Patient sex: M
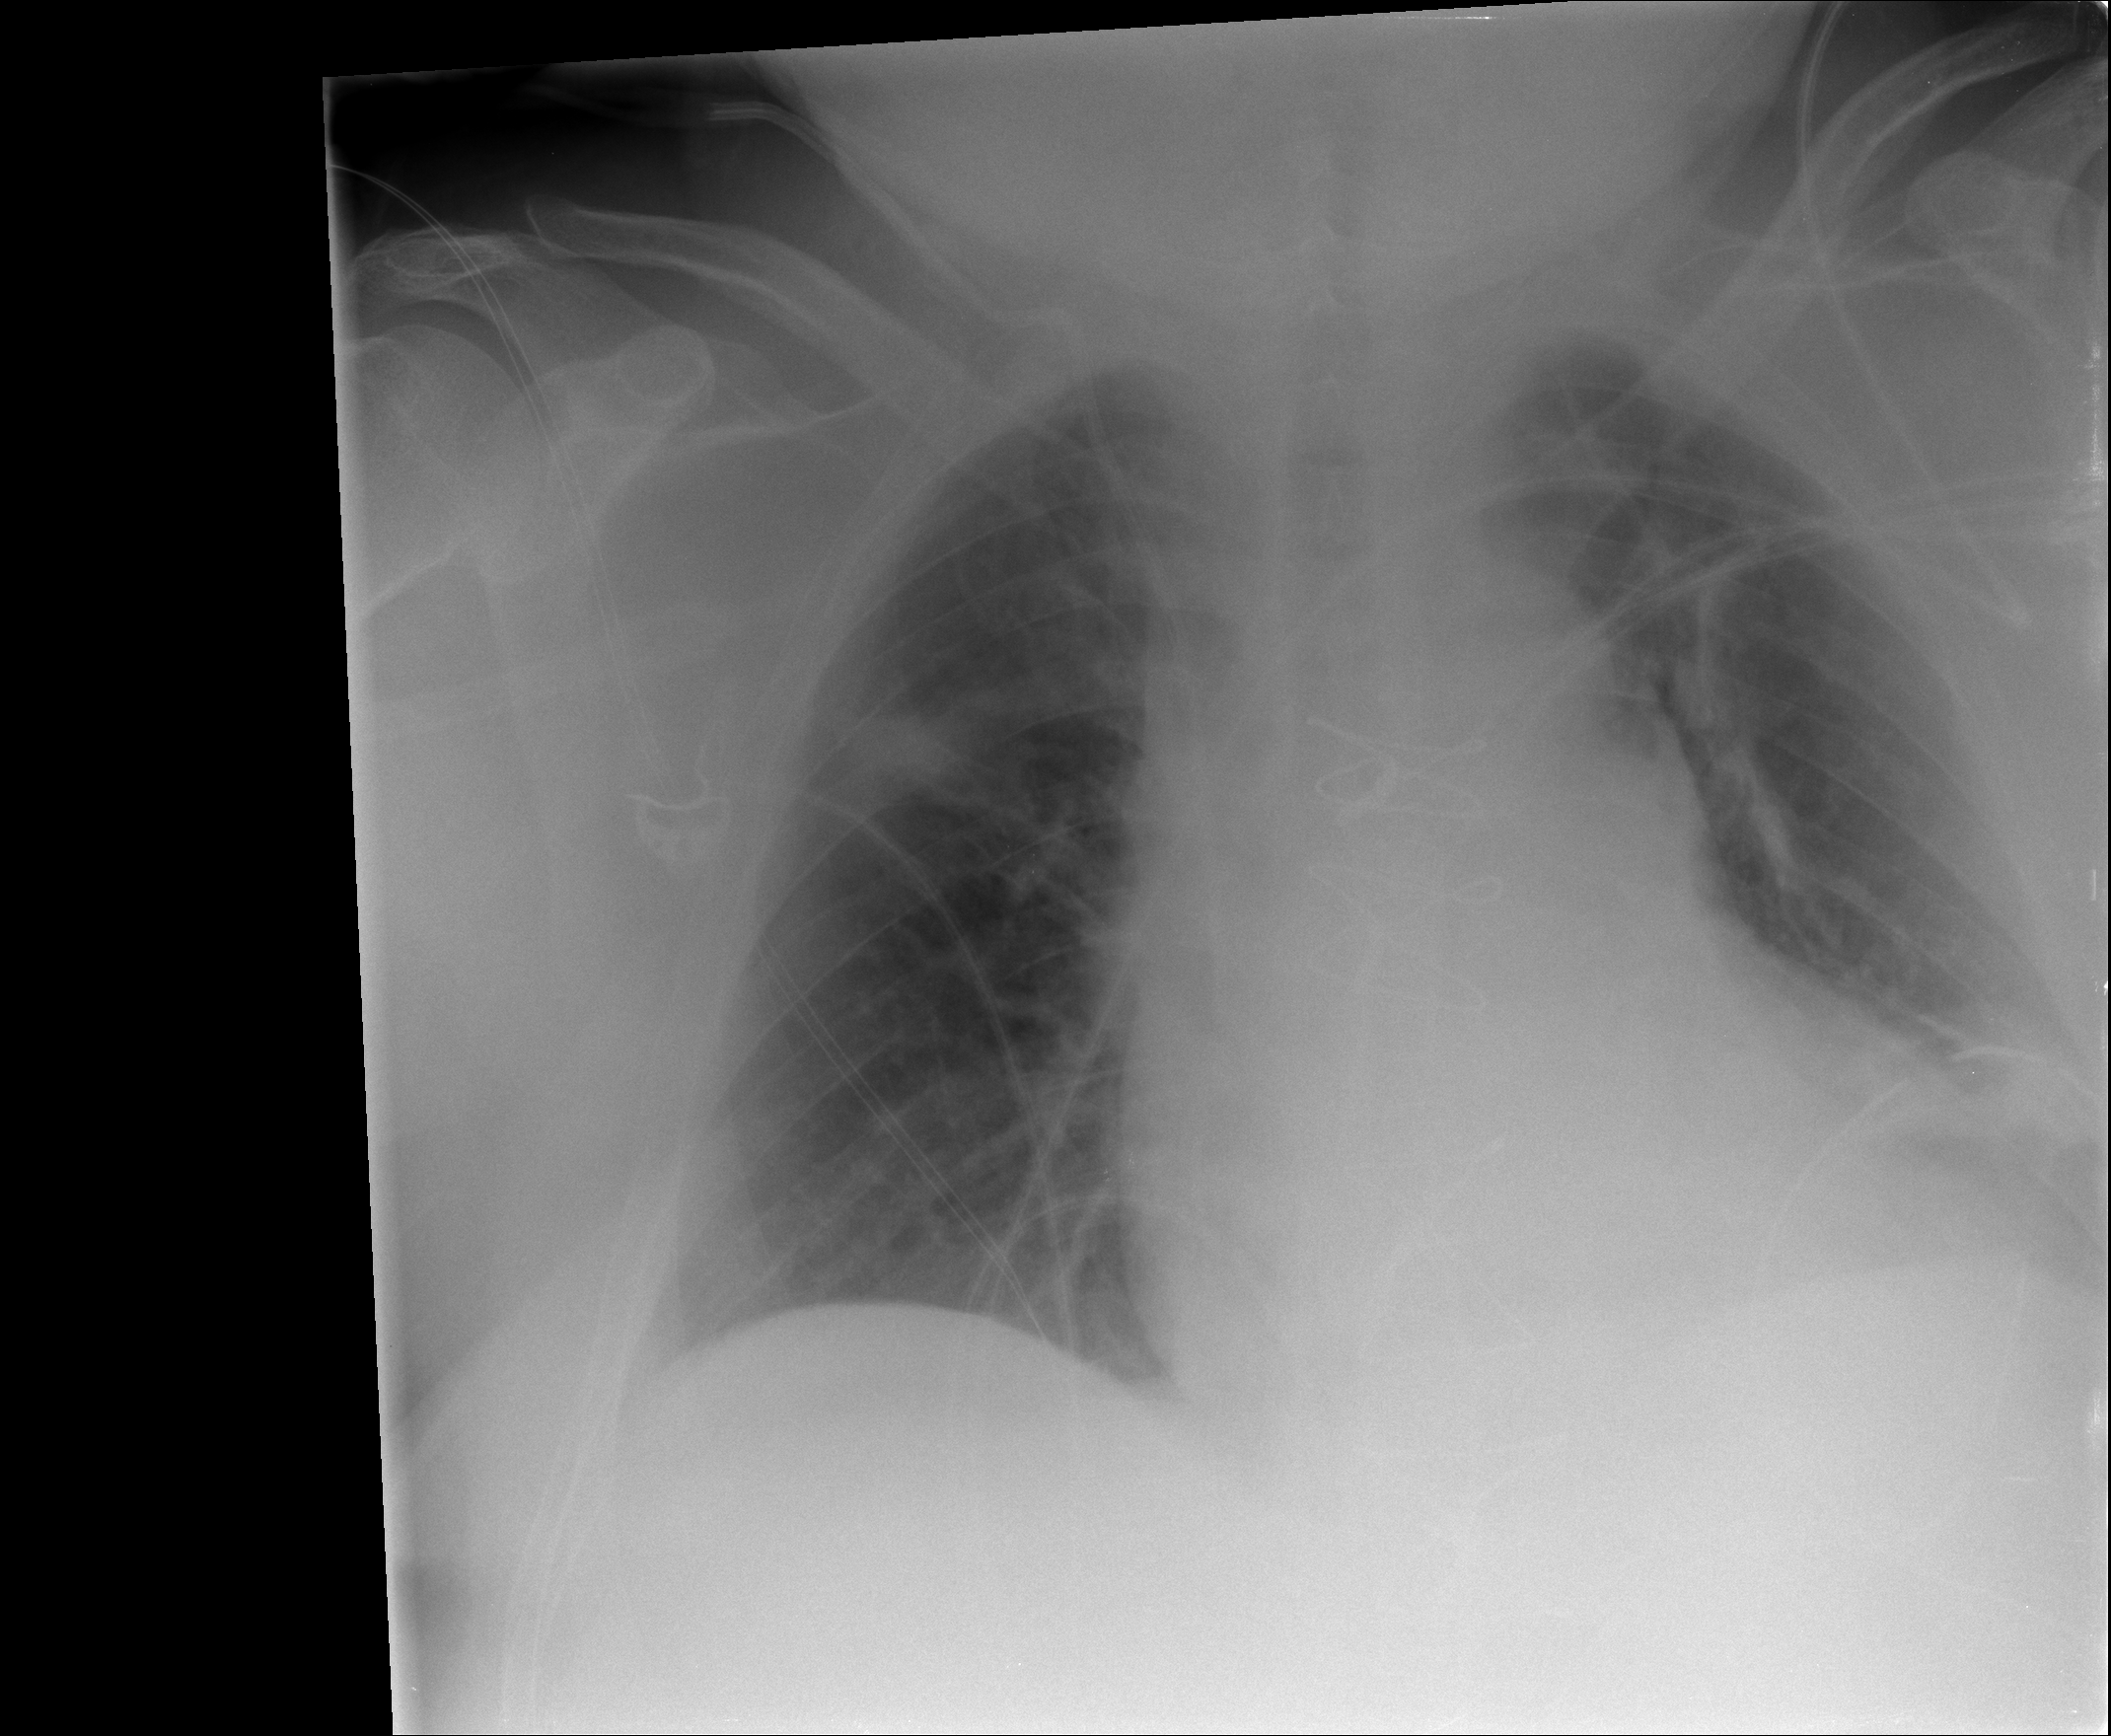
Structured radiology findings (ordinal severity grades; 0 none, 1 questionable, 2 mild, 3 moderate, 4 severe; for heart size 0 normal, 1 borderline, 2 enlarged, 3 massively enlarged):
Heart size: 2
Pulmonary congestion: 2
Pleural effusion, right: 0
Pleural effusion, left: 2
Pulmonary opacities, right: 0
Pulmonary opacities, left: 0
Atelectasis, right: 2
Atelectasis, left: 3